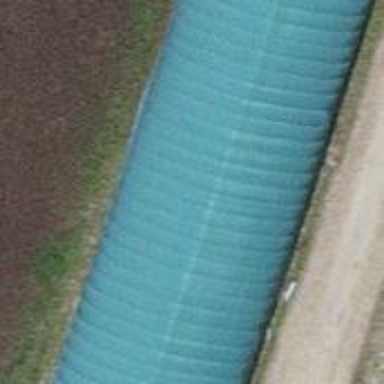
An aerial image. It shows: Greenhouse.